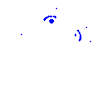
Particle: proton